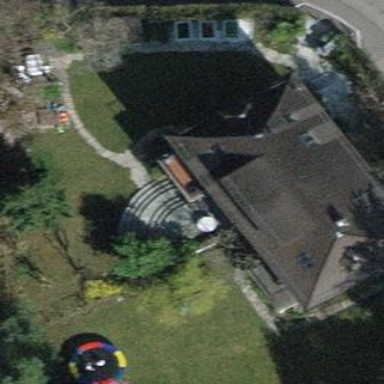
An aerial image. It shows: Semidetached house.